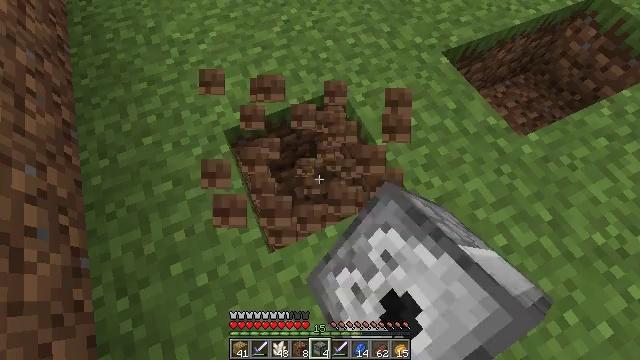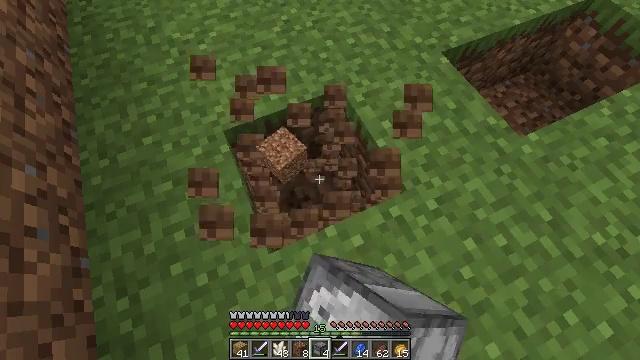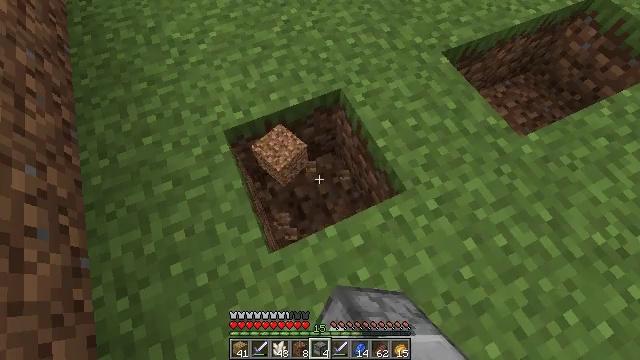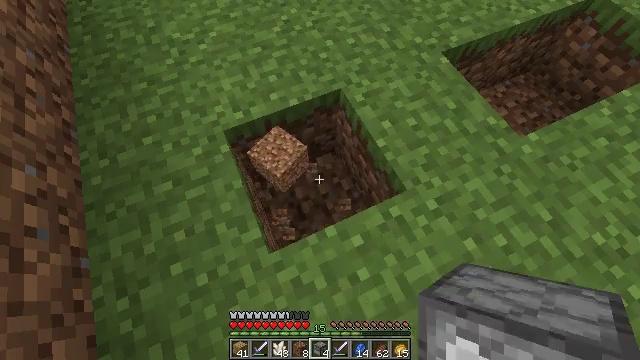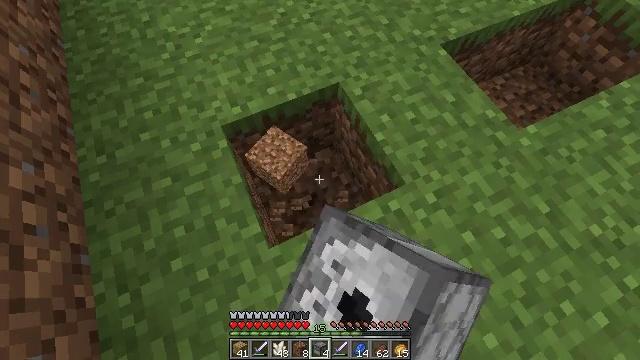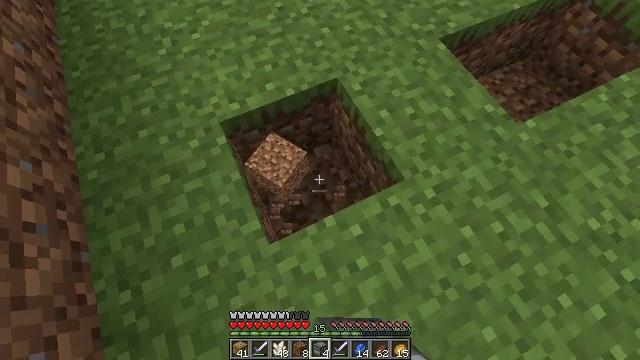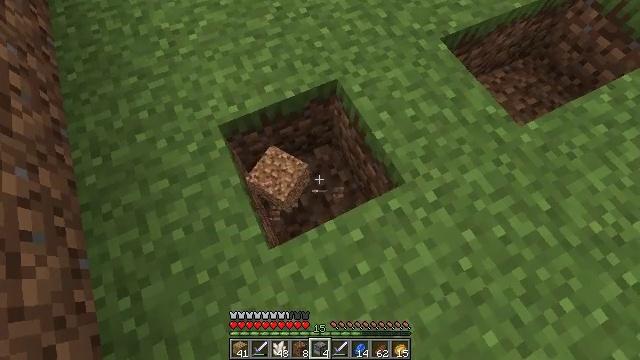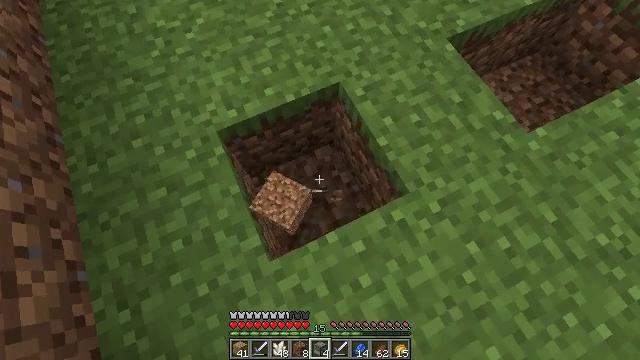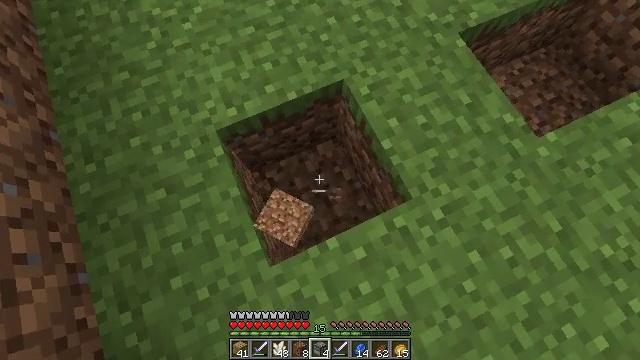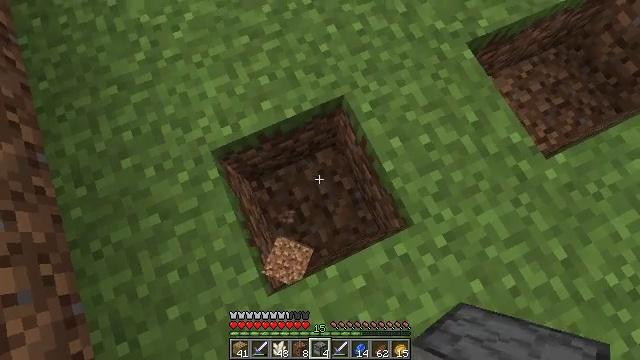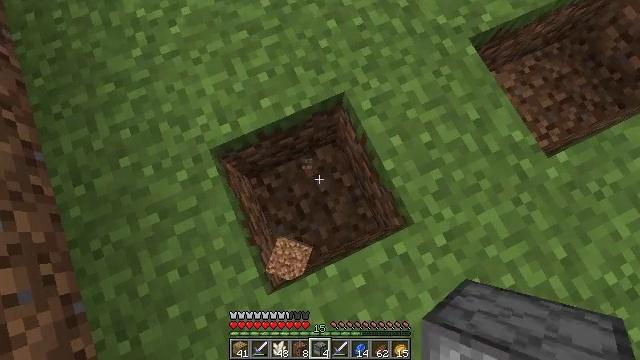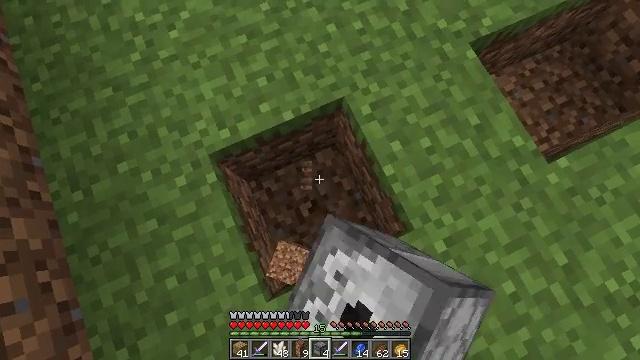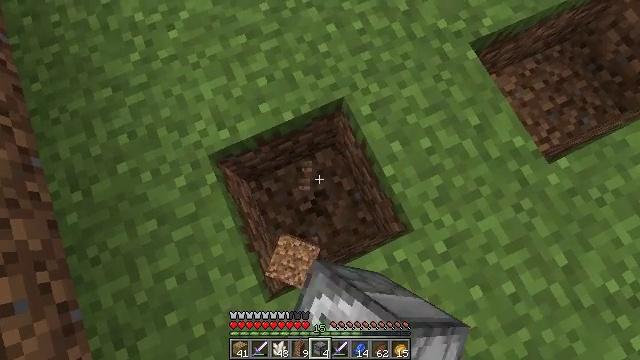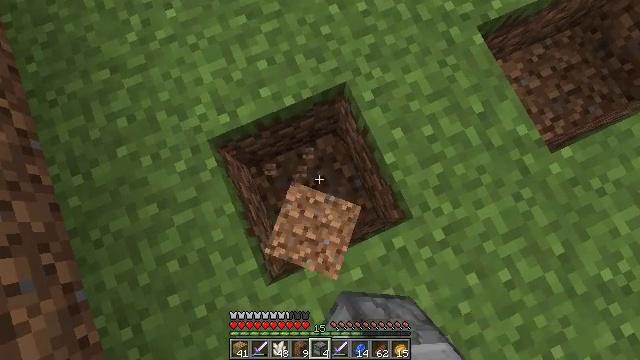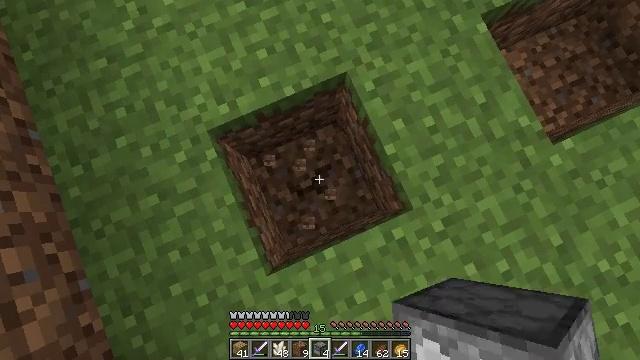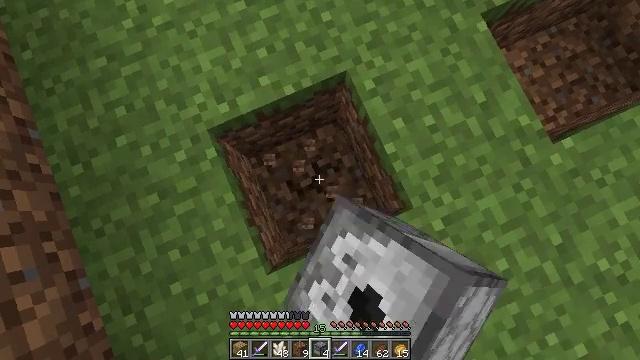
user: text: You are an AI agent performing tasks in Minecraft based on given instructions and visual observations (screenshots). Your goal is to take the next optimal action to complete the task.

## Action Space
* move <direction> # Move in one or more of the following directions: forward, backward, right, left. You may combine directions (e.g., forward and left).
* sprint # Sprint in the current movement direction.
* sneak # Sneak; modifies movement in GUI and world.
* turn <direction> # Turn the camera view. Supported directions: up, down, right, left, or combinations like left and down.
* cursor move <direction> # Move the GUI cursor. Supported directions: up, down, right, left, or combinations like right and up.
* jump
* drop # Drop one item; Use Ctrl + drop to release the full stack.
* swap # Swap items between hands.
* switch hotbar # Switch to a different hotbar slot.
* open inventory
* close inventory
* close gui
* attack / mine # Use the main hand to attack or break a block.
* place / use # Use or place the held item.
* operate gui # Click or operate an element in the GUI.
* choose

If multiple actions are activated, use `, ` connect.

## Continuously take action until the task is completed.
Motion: motion action
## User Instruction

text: Break the dirt block.
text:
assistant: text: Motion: attack / mine
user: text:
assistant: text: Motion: attack / mine
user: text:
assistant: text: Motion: attack / mine
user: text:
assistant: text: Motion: turn down, attack / mine
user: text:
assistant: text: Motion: no_op
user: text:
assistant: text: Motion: move forward
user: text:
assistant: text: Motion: move forward, turn down
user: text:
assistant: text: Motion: move forward, turn left and down
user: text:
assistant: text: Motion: turn down
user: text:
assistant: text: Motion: turn down, attack / mine
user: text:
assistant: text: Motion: attack / mine
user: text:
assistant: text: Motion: attack / mine
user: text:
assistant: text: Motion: turn down, attack / mine
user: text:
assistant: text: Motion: turn down, attack / mine
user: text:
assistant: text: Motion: attack / mine
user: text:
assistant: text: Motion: attack / mine
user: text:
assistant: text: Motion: attack / mine
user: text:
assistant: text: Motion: attack / mine
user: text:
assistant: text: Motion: attack / mine
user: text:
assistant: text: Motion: attack / mine
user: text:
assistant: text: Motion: attack / mine
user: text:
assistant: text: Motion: attack / mine
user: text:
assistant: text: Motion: attack / mine
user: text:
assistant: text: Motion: attack / mine
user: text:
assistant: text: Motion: attack / mine
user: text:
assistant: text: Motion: attack / mine
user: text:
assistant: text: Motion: attack / mine
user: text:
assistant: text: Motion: attack / mine
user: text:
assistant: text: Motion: attack / mine